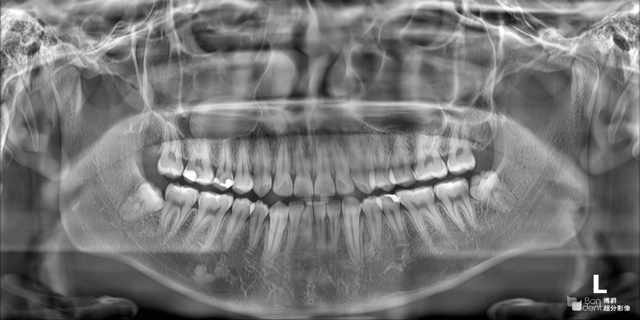
adult